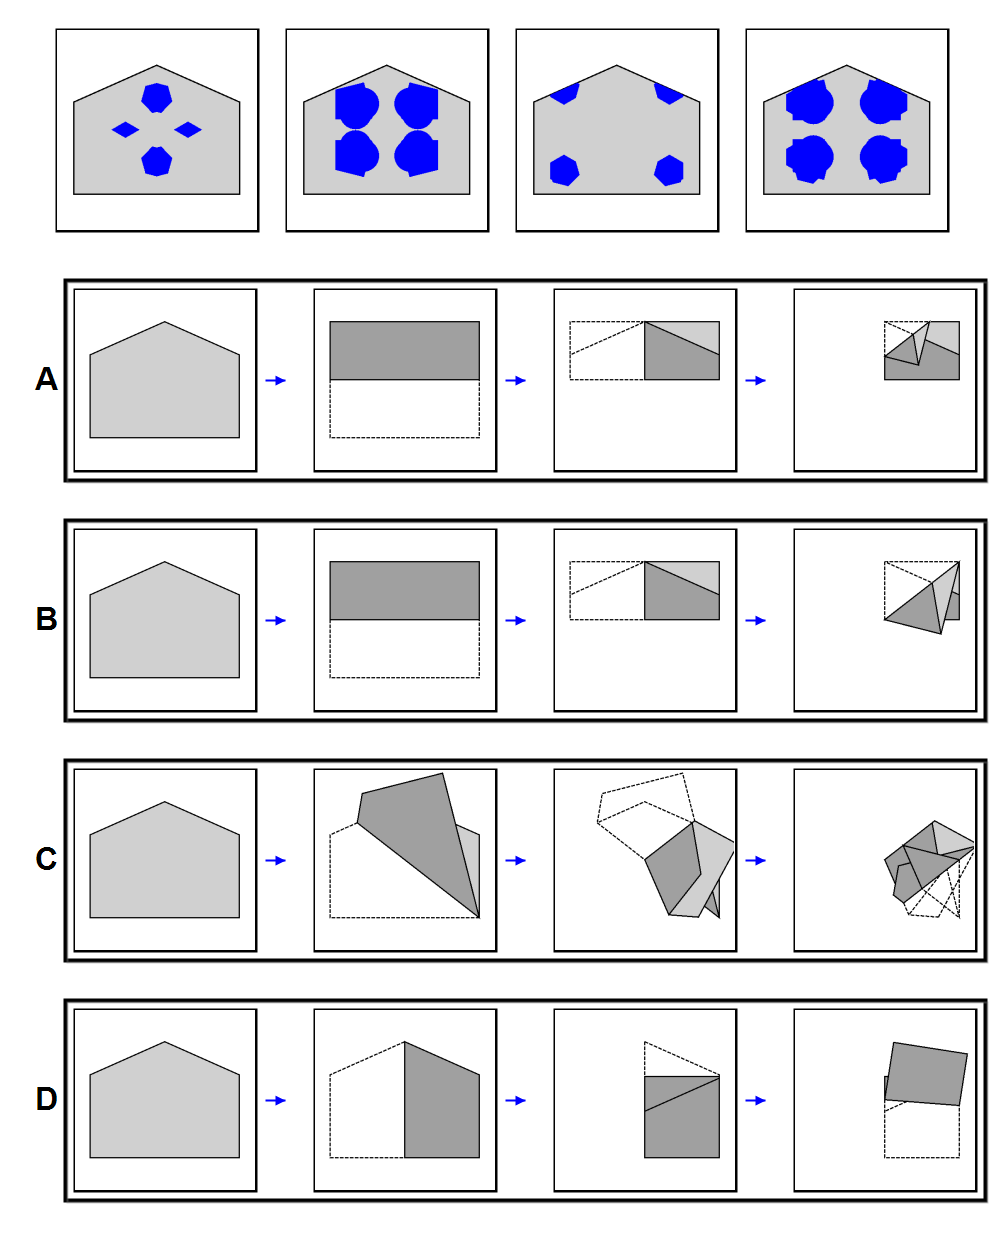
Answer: B